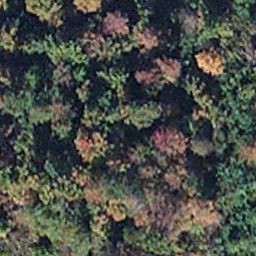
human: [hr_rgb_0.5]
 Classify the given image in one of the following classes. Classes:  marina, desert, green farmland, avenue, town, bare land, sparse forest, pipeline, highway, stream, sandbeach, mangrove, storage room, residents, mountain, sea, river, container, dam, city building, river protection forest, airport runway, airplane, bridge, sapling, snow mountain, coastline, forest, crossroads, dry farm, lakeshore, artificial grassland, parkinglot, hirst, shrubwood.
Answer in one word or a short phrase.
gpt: mangrove